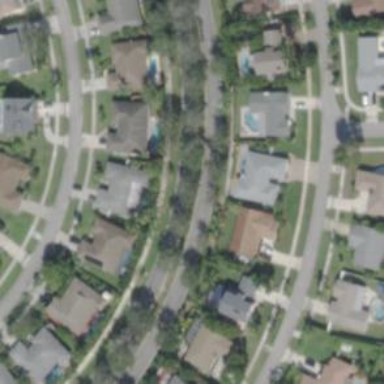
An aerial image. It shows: Residential road.